Field crop: tomato
Growth stage: 1
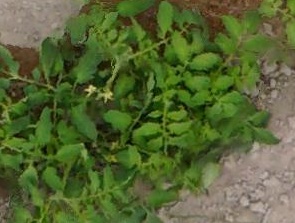
Species: tomato